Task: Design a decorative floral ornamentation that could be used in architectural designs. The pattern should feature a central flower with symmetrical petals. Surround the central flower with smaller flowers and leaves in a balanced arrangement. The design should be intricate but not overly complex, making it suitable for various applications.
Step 597:
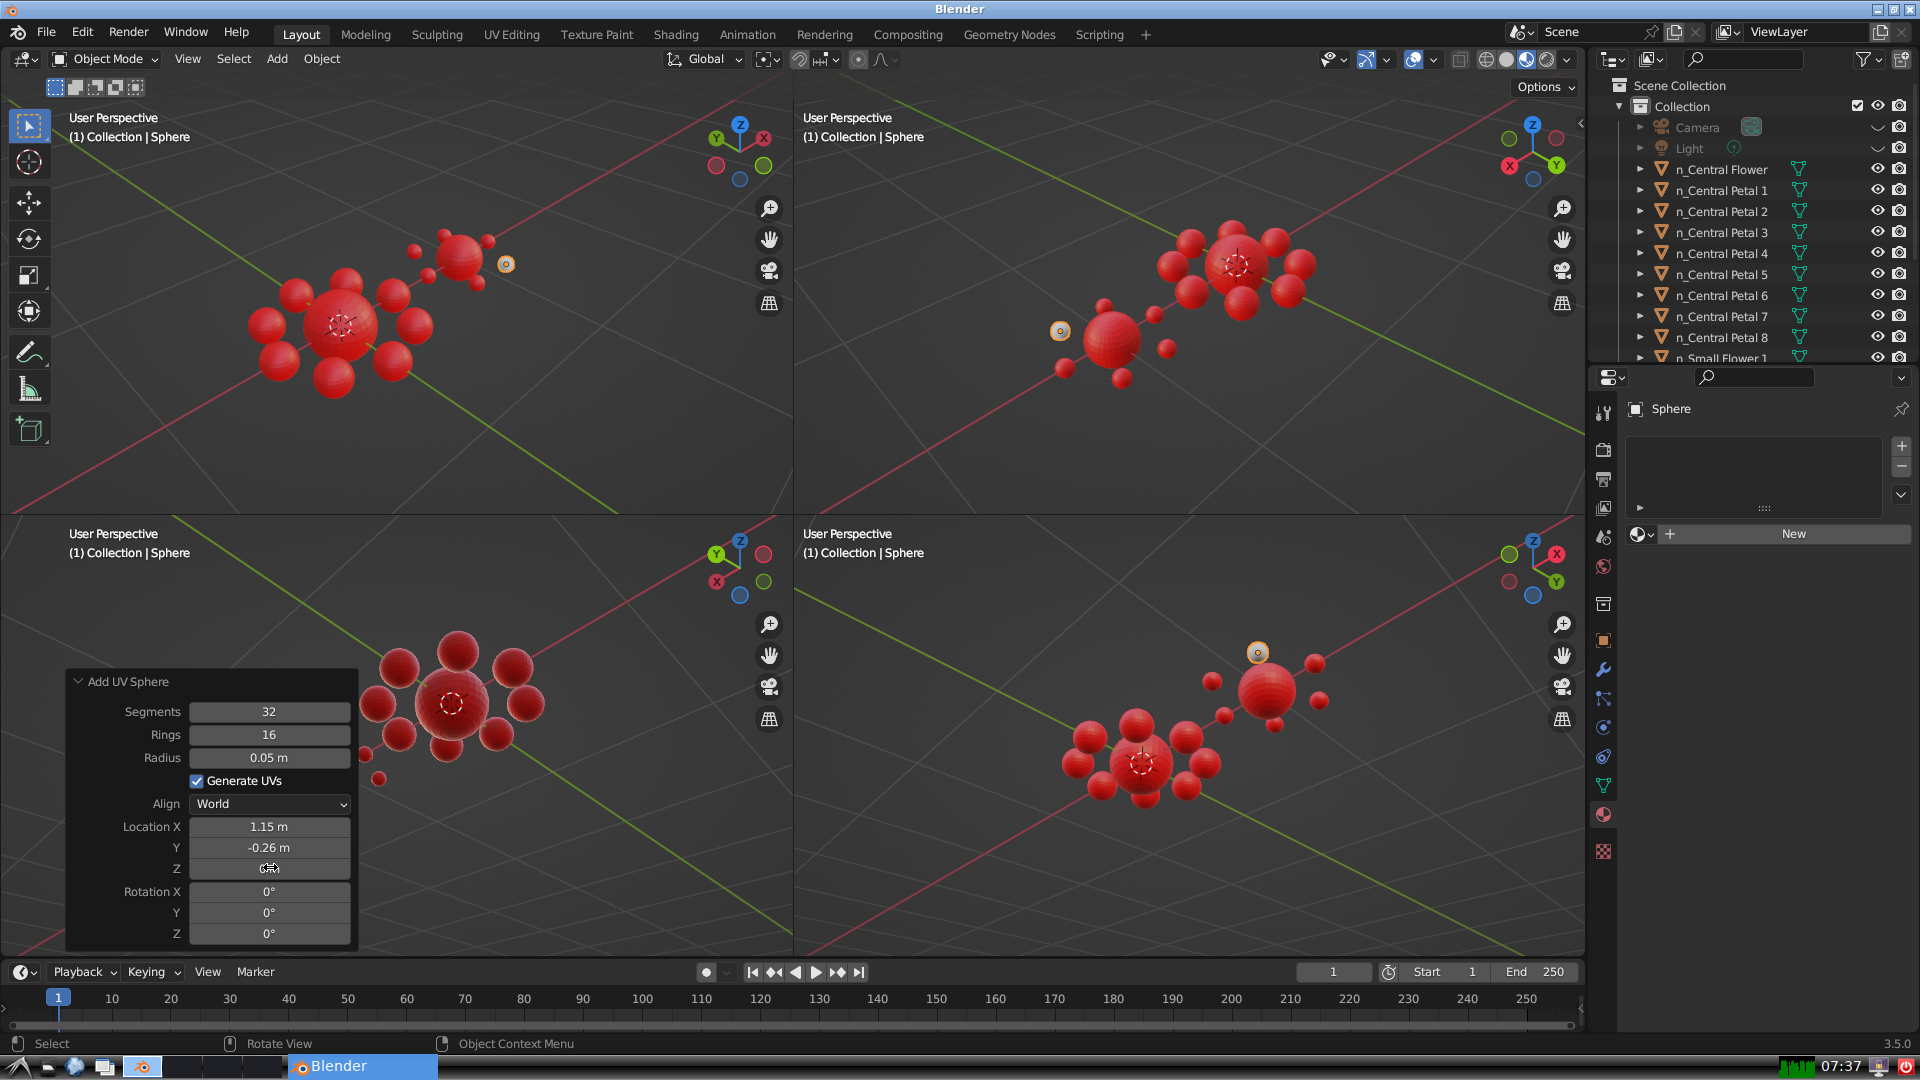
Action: click: no